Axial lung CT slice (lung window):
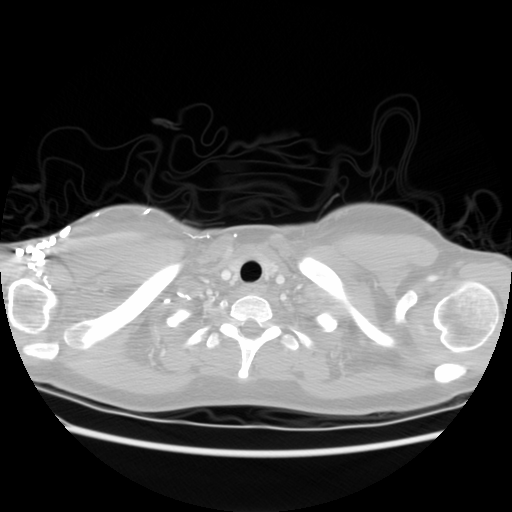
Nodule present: no